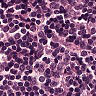
Metastatic tissue present: no